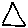
Label: triangle